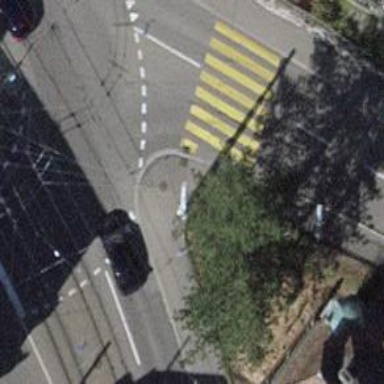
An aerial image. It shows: Kerb serving as barrier.